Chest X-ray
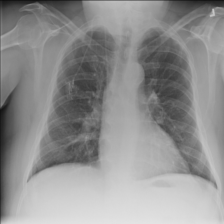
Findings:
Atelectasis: negative
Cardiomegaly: negative
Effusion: negative
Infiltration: negative
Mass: negative
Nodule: negative
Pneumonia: negative
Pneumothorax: negative
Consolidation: negative
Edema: negative
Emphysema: negative
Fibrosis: negative
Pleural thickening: negative
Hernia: negative